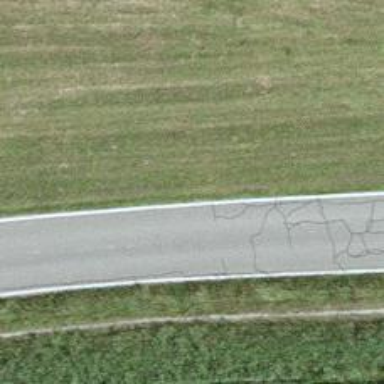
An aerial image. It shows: Unclassified road with asphalt surface.